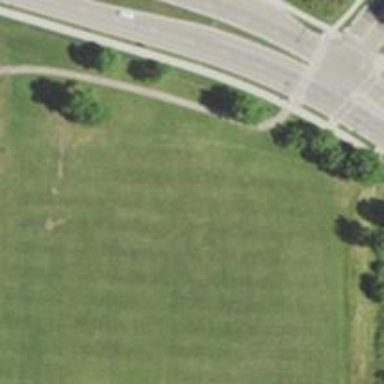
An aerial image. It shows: Soccer pitch for leisureland activities.